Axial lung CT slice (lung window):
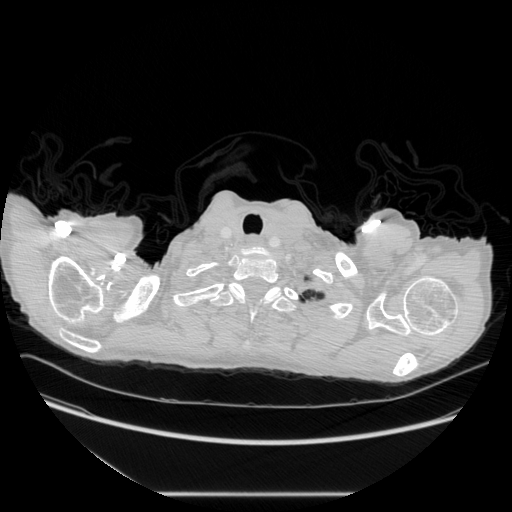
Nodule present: no